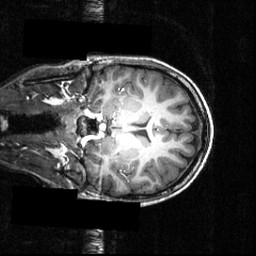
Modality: T1w
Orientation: coronal
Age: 16
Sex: female
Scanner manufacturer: siemens
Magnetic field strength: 3.951 T
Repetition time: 1.5 s
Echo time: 0.00335 s